Interaction volume radius: 5 \u00c5
Interaction volume height: 30 \u00c5
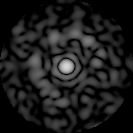
Disorder parameter: 0.8124